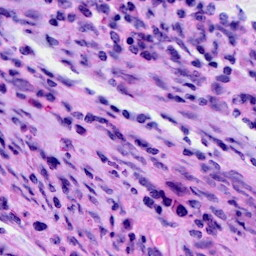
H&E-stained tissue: Cervix